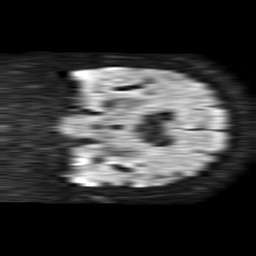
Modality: TRACE
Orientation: coronal
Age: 75
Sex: female
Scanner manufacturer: philips
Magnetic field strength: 1.5 T
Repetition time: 4.6 s
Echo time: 0.08631 s